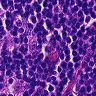
Metastatic tissue present: no